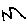
Label: zigzag